Interaction volume radius: 5 \u00c5
Interaction volume height: 15 \u00c5
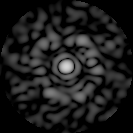
Disorder parameter: 0.8158